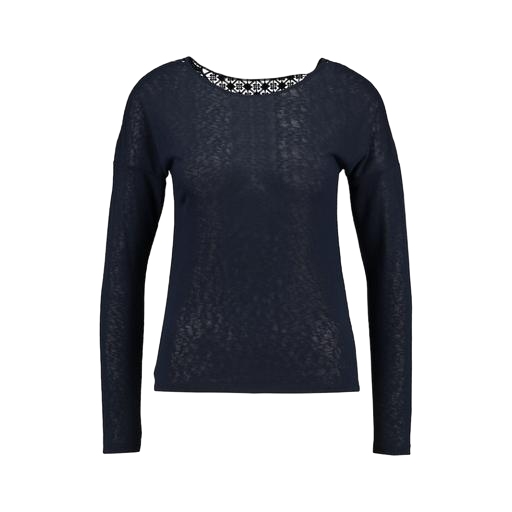
long-sleeve t-shirt only macy, blue t-shirt only macy, blue still long-sleeved top, white background